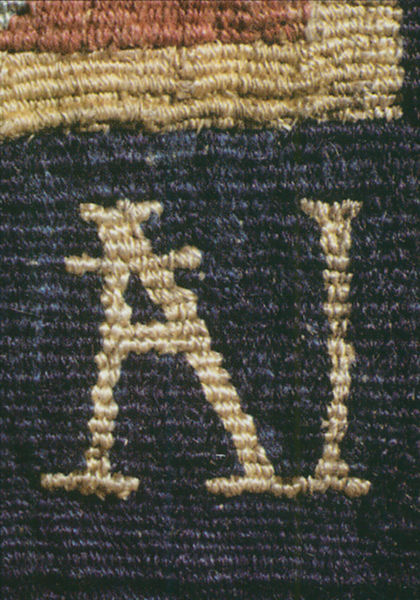
Titel: Webermarken: Anton Leyniers der Jüngere
Künstler: Anton Leyniers der Jüngere
Schlagwörter: blau, weiß, gelb, hell, rot, muster, teppich, stickerei, stoff, decke, schrift, farbe, dekoration, gobelin, wandteppich, wolle, detail, inschrift, faden, sticken, name, initialen, buchstabe, buchstaben, initiale, insignie, mittelalter, bedeutung, gestickt, gewebe, textil, weben, gewoben, webung, i, a, ai, künstliche intelligenz